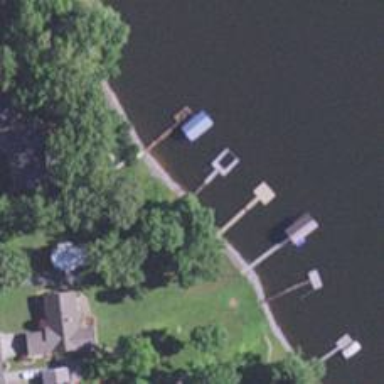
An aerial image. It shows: Man-made pier.